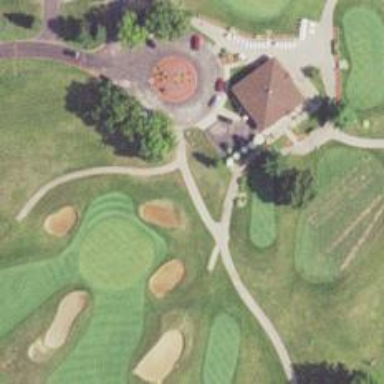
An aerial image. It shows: Service road designated as golf cart path.